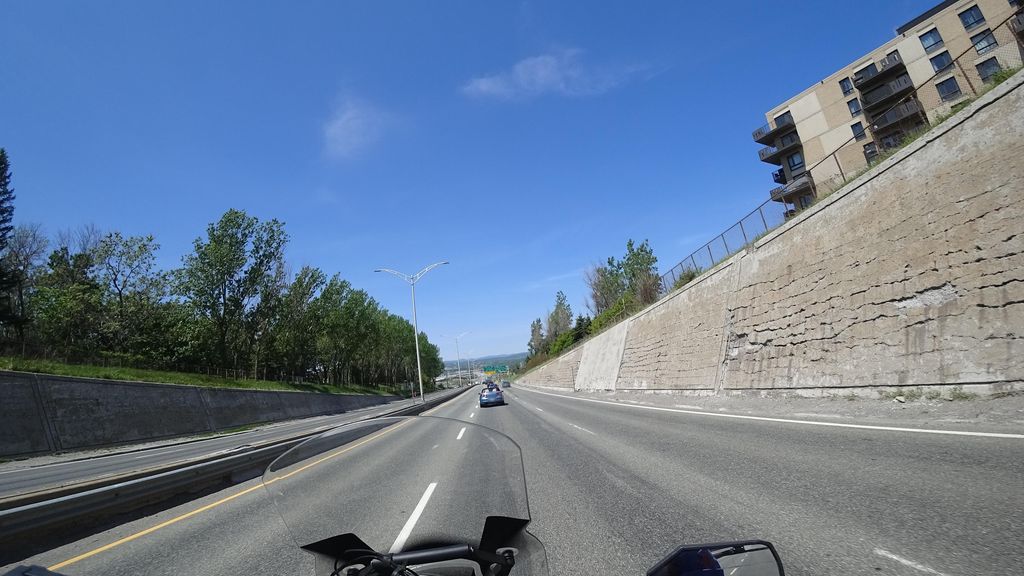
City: quebec_city